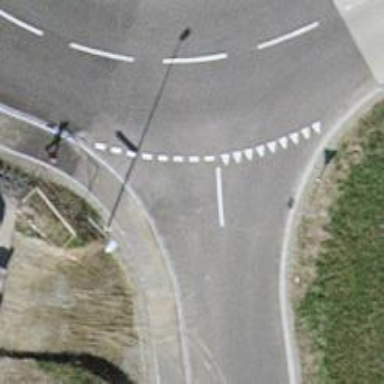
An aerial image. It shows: Road with "give way" sign.